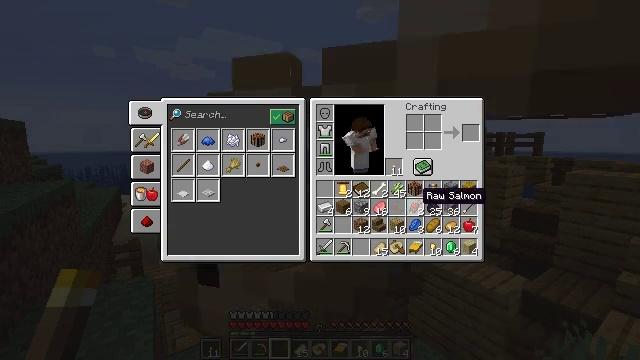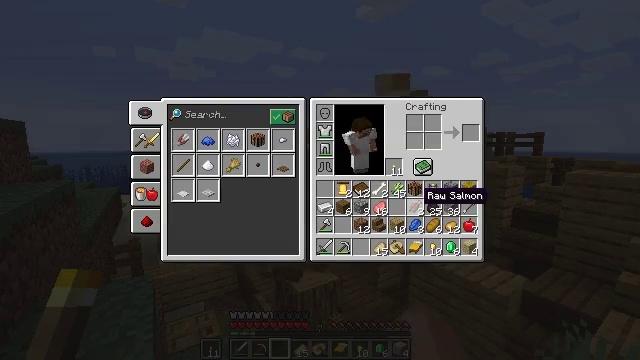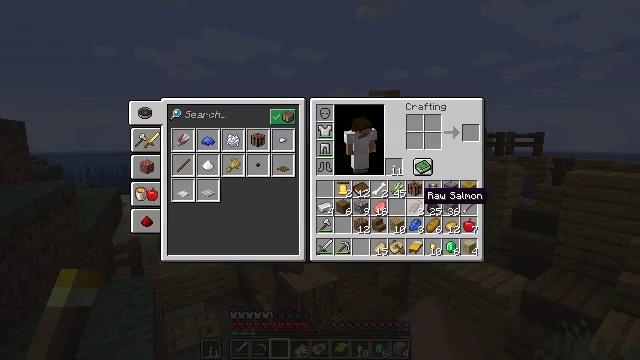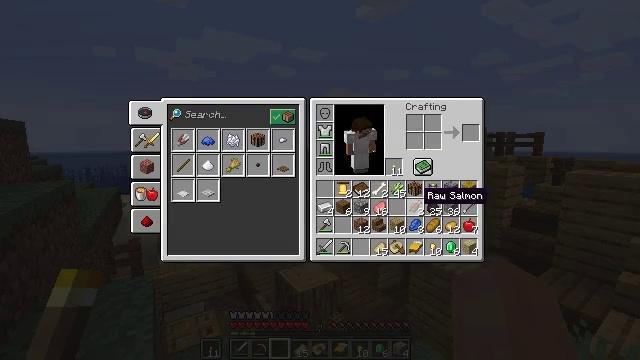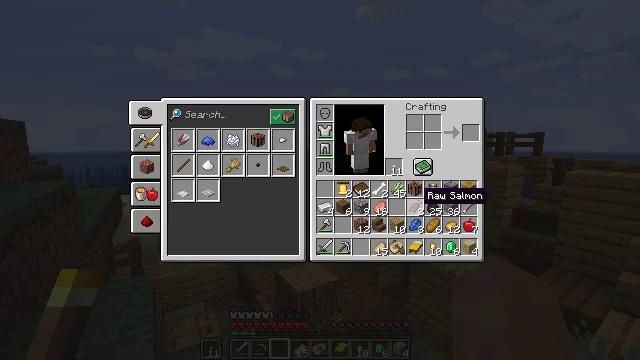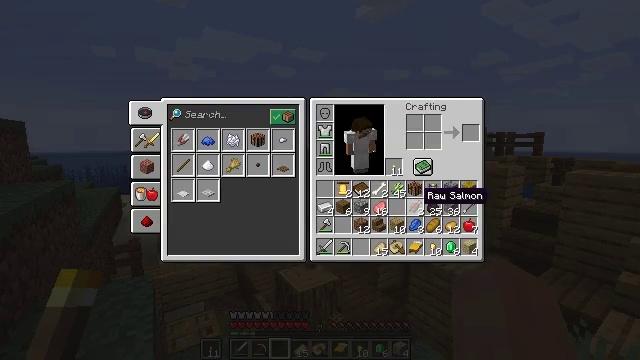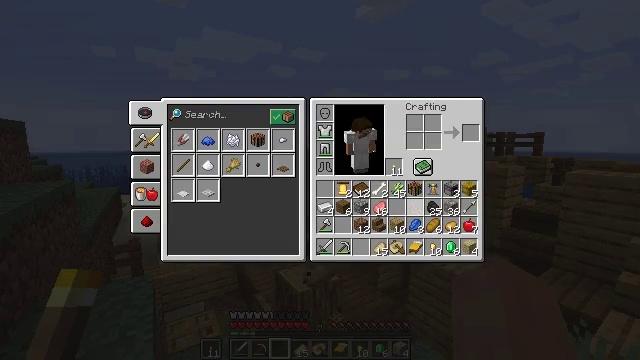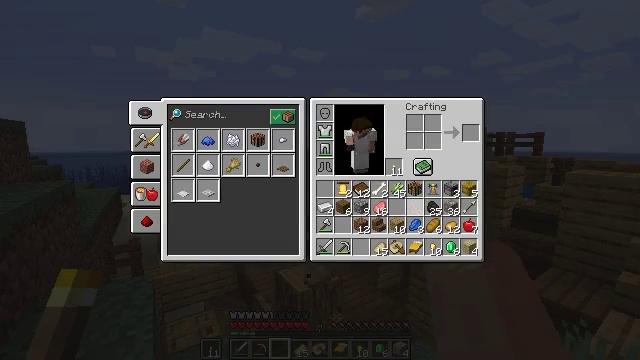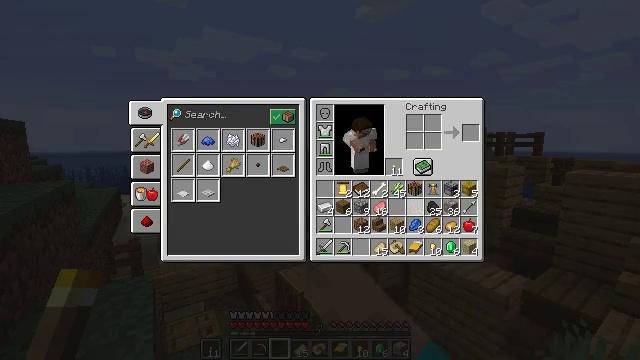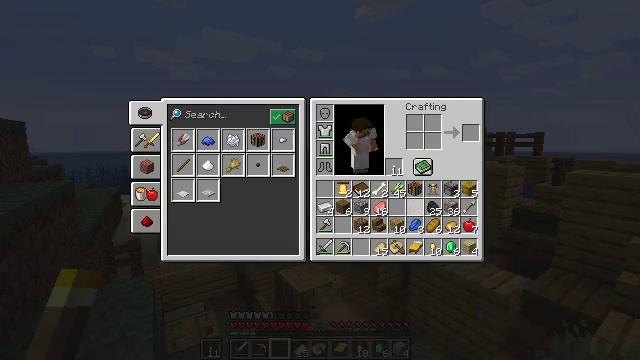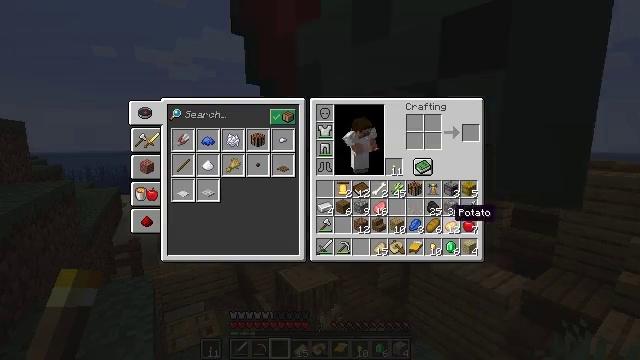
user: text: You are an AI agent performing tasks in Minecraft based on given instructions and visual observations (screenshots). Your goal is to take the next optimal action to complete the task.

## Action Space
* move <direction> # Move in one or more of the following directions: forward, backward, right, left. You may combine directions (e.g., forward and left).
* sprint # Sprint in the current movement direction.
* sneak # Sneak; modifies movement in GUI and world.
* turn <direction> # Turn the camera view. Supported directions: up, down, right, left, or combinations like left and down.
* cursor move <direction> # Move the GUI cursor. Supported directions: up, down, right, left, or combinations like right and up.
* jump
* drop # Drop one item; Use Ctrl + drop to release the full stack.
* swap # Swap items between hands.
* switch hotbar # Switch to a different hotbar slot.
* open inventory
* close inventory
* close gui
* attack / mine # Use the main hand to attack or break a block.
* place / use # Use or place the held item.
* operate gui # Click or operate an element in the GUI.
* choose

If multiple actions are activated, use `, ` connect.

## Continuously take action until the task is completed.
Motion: motion action
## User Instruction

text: Drop a salmon.
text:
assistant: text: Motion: open gui
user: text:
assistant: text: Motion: no_op
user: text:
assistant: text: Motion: no_op
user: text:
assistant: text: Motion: sprint
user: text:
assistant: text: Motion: sprint
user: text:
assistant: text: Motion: sprint, drop
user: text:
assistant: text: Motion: sprint, drop
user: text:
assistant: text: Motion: sprint, drop
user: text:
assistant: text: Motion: sprint, drop
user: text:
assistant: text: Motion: cursor move right and down
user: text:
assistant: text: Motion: no_op